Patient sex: F
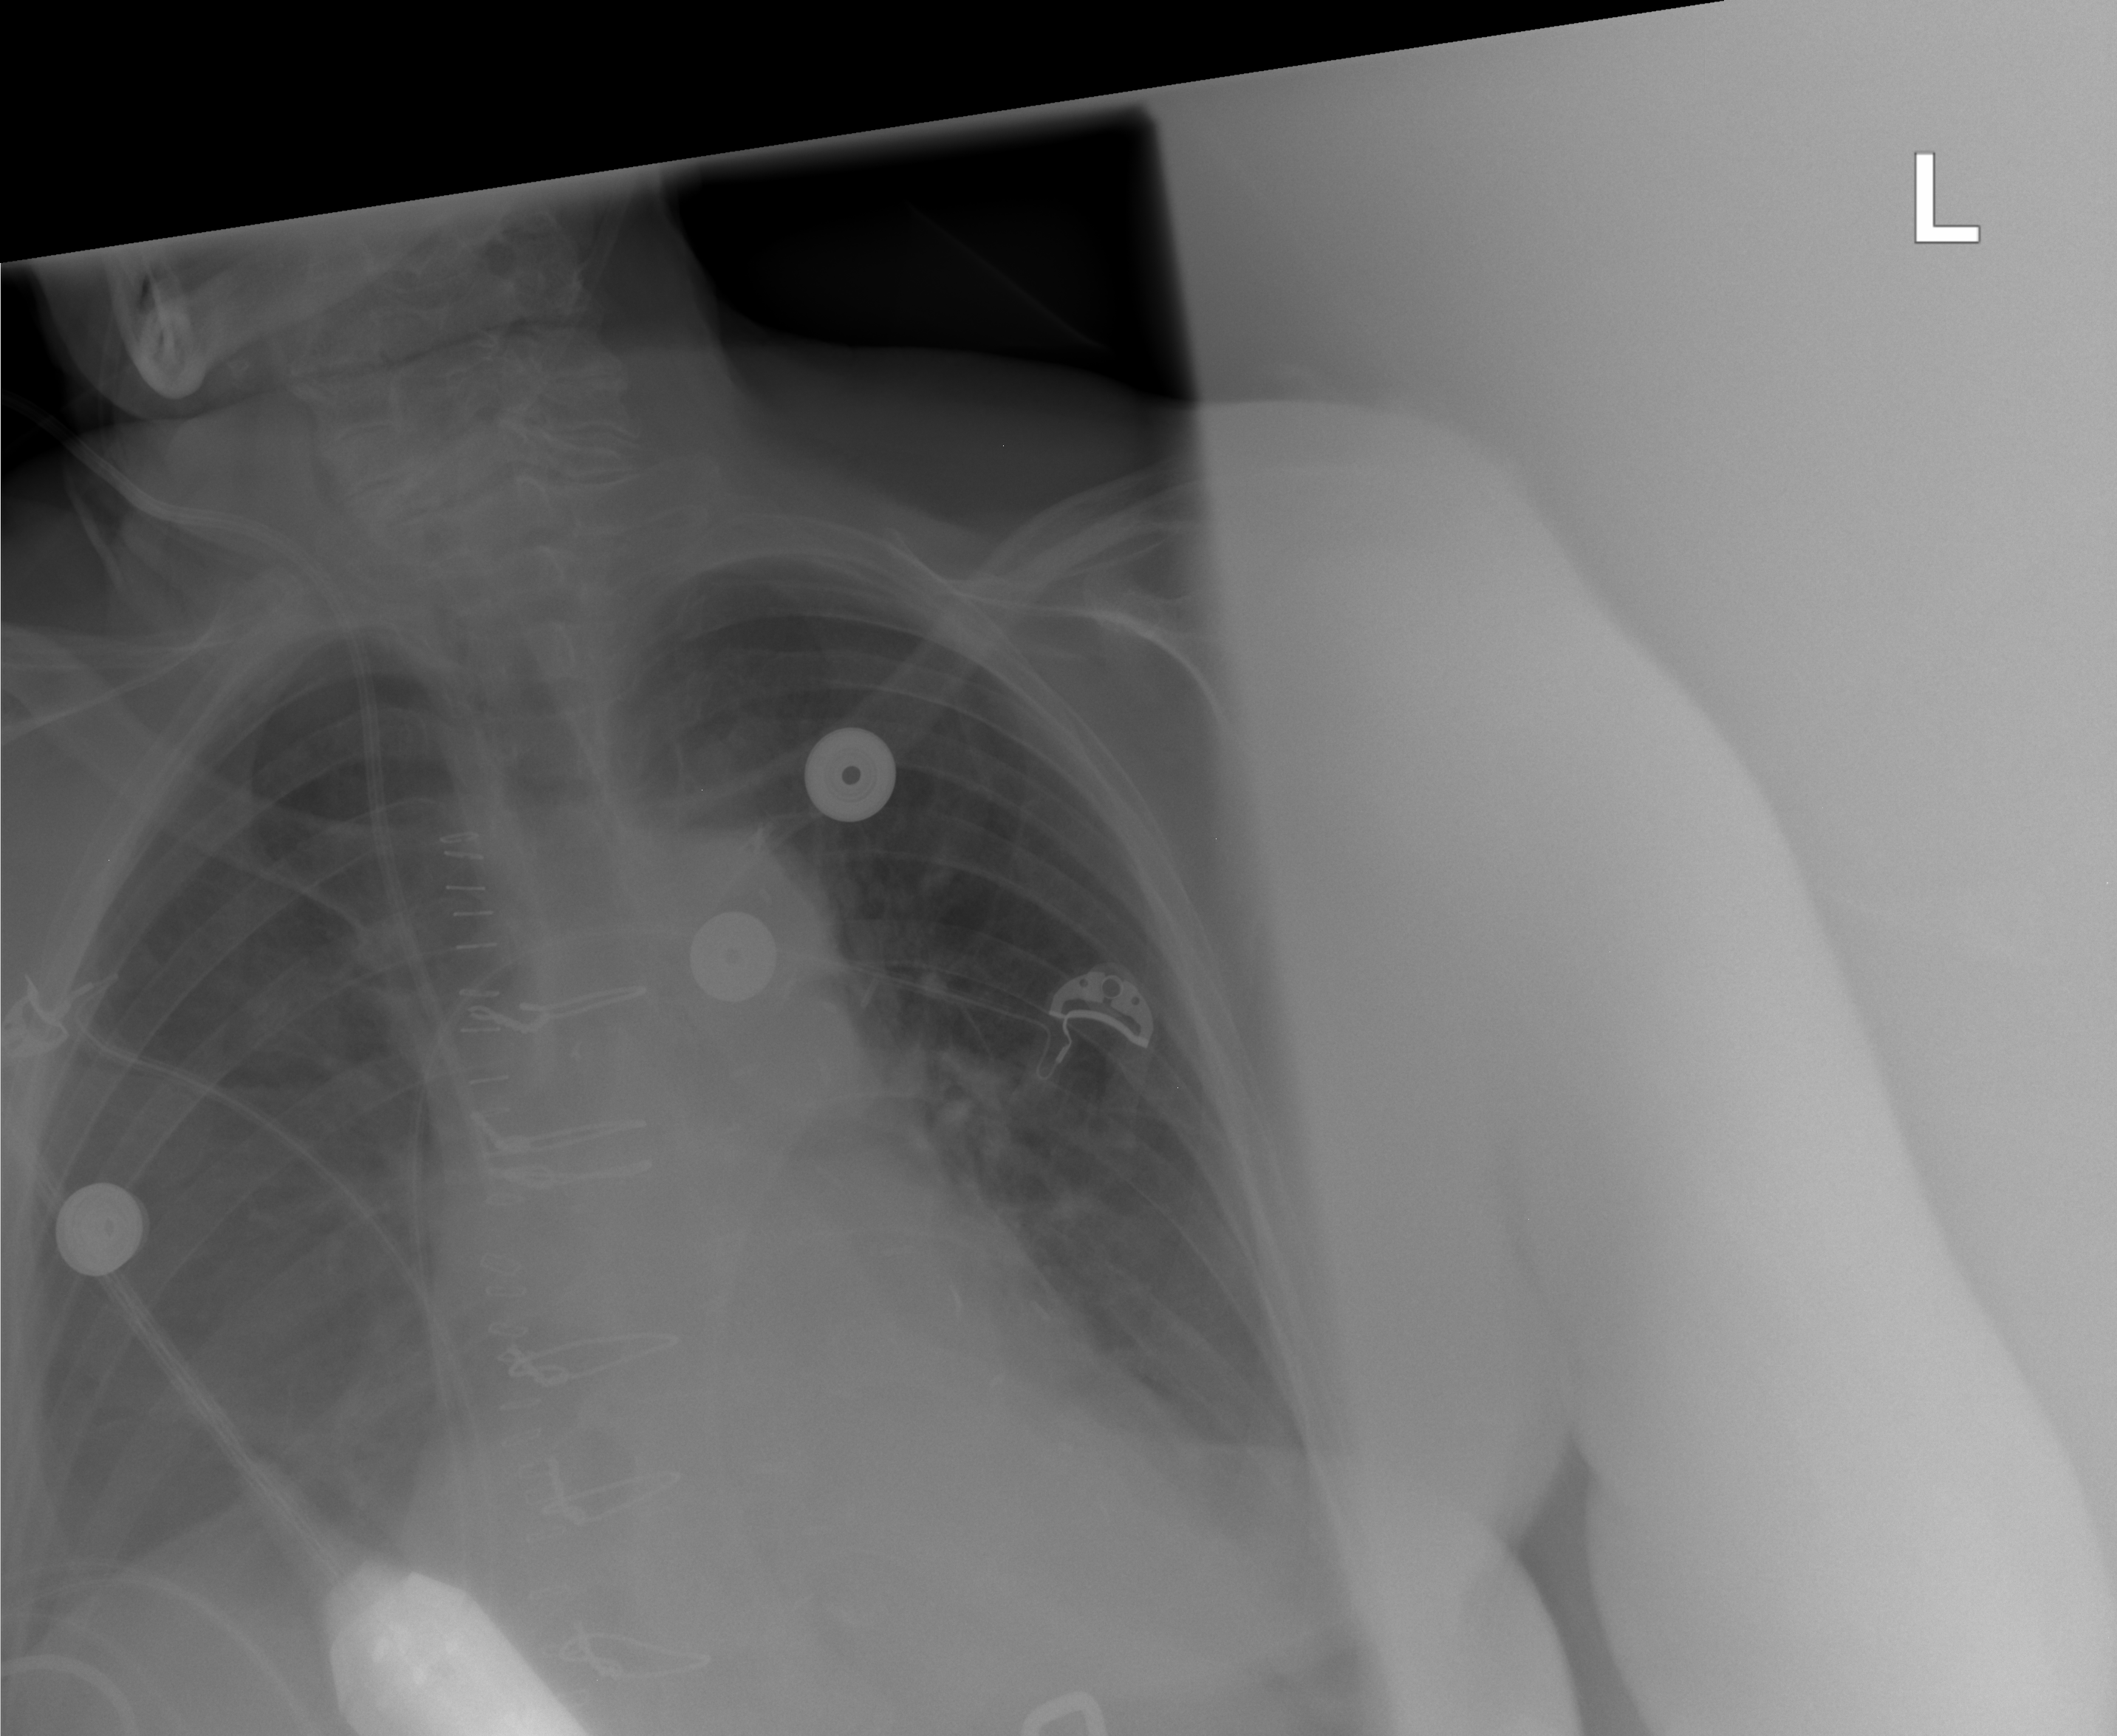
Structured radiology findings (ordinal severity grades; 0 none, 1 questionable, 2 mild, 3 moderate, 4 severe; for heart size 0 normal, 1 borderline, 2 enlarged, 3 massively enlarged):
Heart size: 0
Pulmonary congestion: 0
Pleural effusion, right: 2
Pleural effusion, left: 2
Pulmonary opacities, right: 0
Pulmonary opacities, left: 0
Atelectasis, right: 2
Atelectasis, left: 2